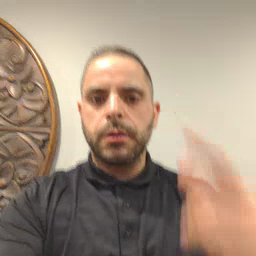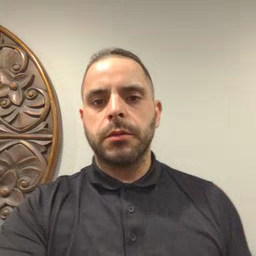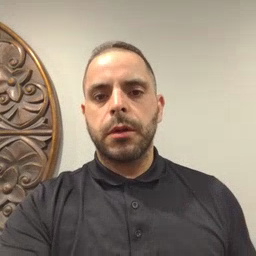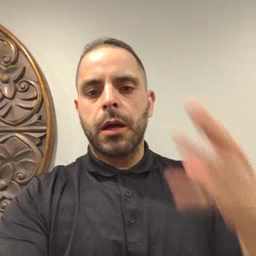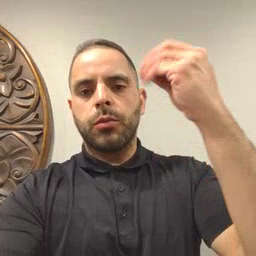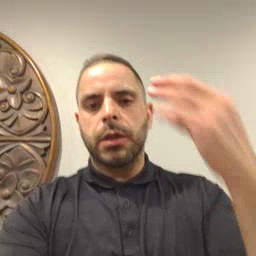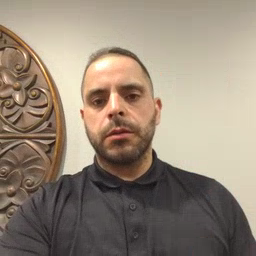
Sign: outside